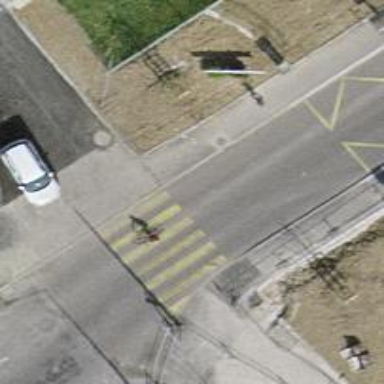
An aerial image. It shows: Road crossing with traffic signals.